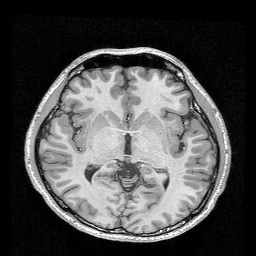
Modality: T1w
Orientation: coronal